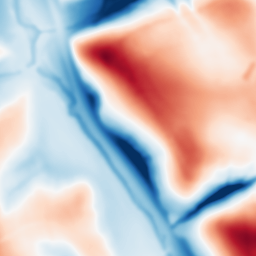
Category: multiscale
Decomposition family: dog_multiscale
Decomposition parameters: sigma_ratio: 2
n_scales: 4
base_sigma: 2
Upsampling method: quartic
Upsampling parameters: scale: 2
Upsampling scale: 2